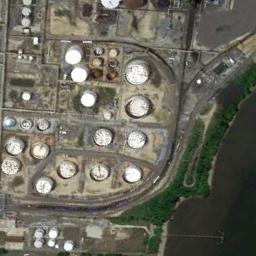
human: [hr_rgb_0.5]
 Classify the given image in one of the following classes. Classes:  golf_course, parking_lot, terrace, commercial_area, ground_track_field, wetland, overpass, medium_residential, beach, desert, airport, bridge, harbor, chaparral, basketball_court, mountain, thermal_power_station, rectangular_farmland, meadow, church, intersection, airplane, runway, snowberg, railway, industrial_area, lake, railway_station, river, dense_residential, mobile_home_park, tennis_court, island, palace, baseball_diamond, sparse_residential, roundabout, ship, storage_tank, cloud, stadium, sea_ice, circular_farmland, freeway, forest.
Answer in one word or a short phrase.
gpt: storage_tank